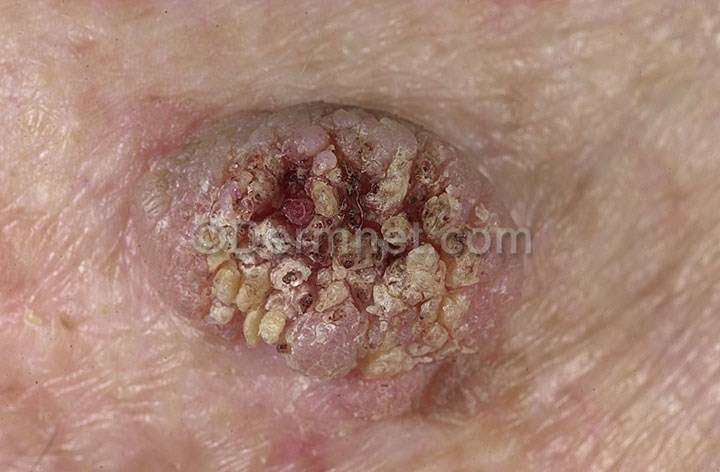
Disease: Seborrheic Keratoses and other Benign Tumors